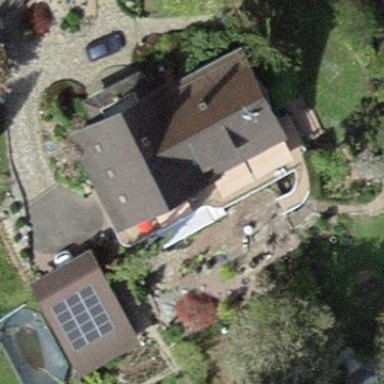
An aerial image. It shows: Detached building.